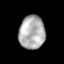
Tissue: prostate
Cell type: Epithelial cells
Senescence score: 0.2425
Nuclear area (px): 850
Mean DAPI intensity: 174.035